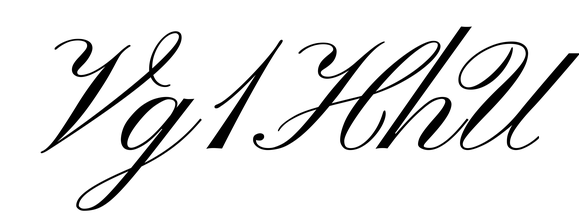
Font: PinyonScript-Regular